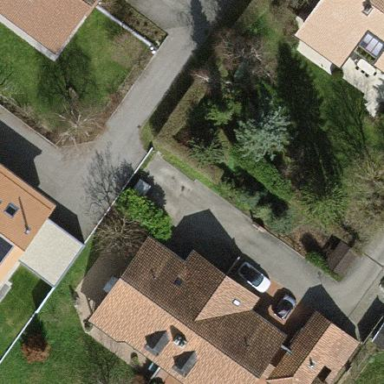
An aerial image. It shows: Simple and straightforward house.